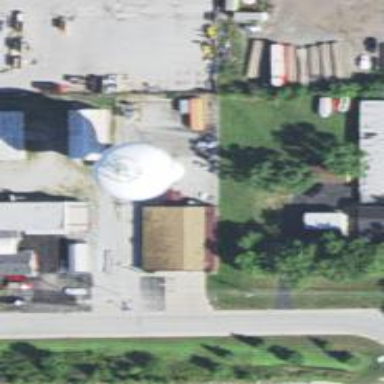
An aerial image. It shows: Water tower that is man-made.